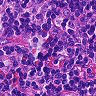
Metastatic tissue present: no